Question: In amCharts column chart, labels on category axis are alternately hidden when user reduces the browser width.

Please refer JSFiddle in the comments (When the JSFiddle output box is dragged inwards, amCharts starts hiding alternative labels on category axis as shown in screenshot above).
How to disable auto hiding of labels on category axis? Requirement is to scale down the chart (without hiding any label), when user reduces the browser size. This issue occurs when you add more columns beyond certain count.
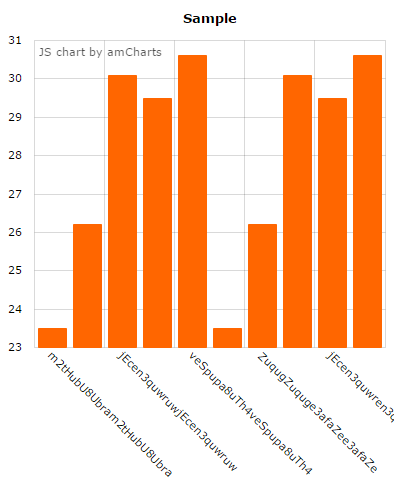
Answer: There is a way to increase the number of labels shown, however it won't force them to show, when they're out of the renderrange of the chart. (I've also tested <URL>.